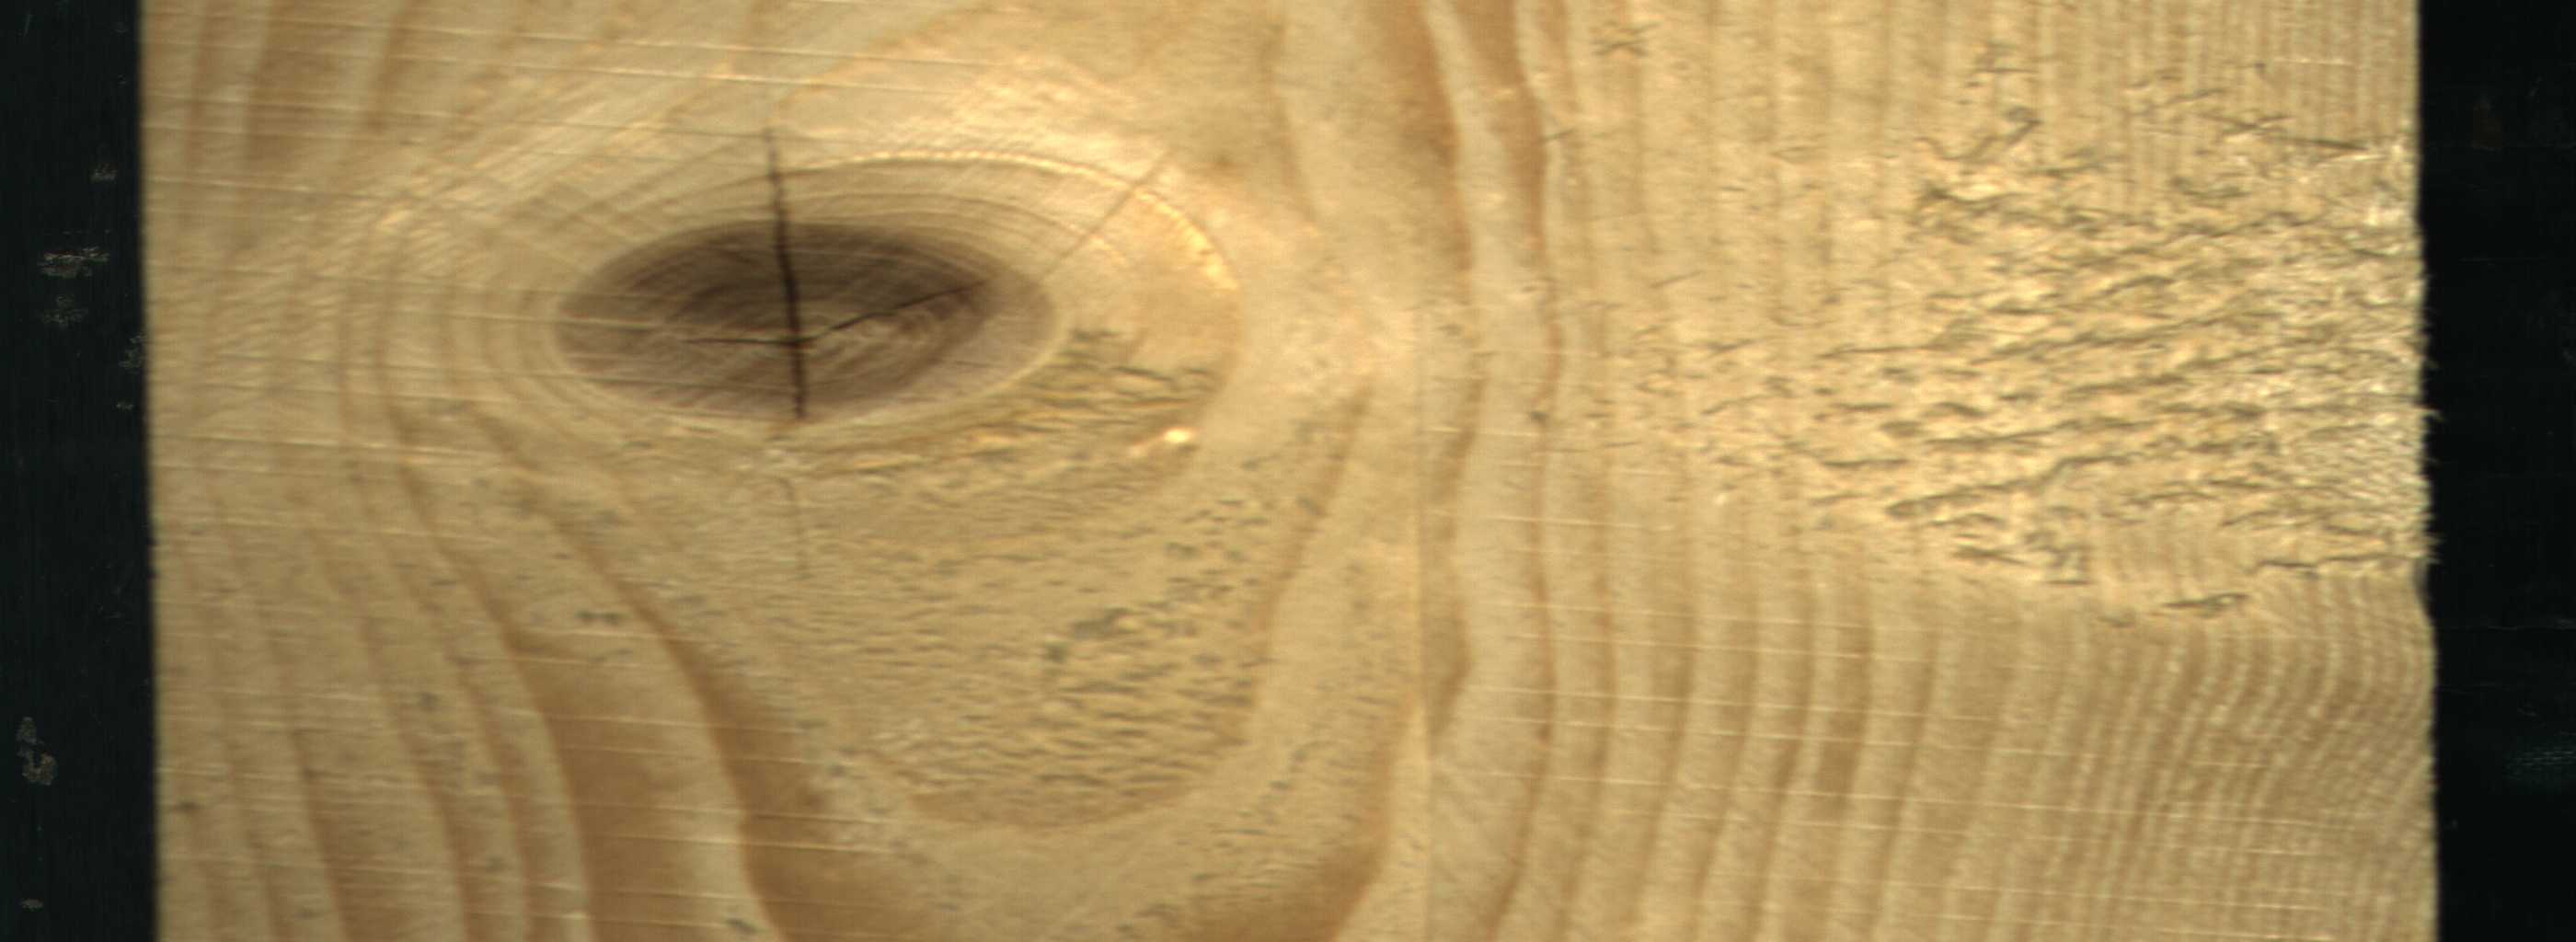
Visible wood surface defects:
knot_with_crack